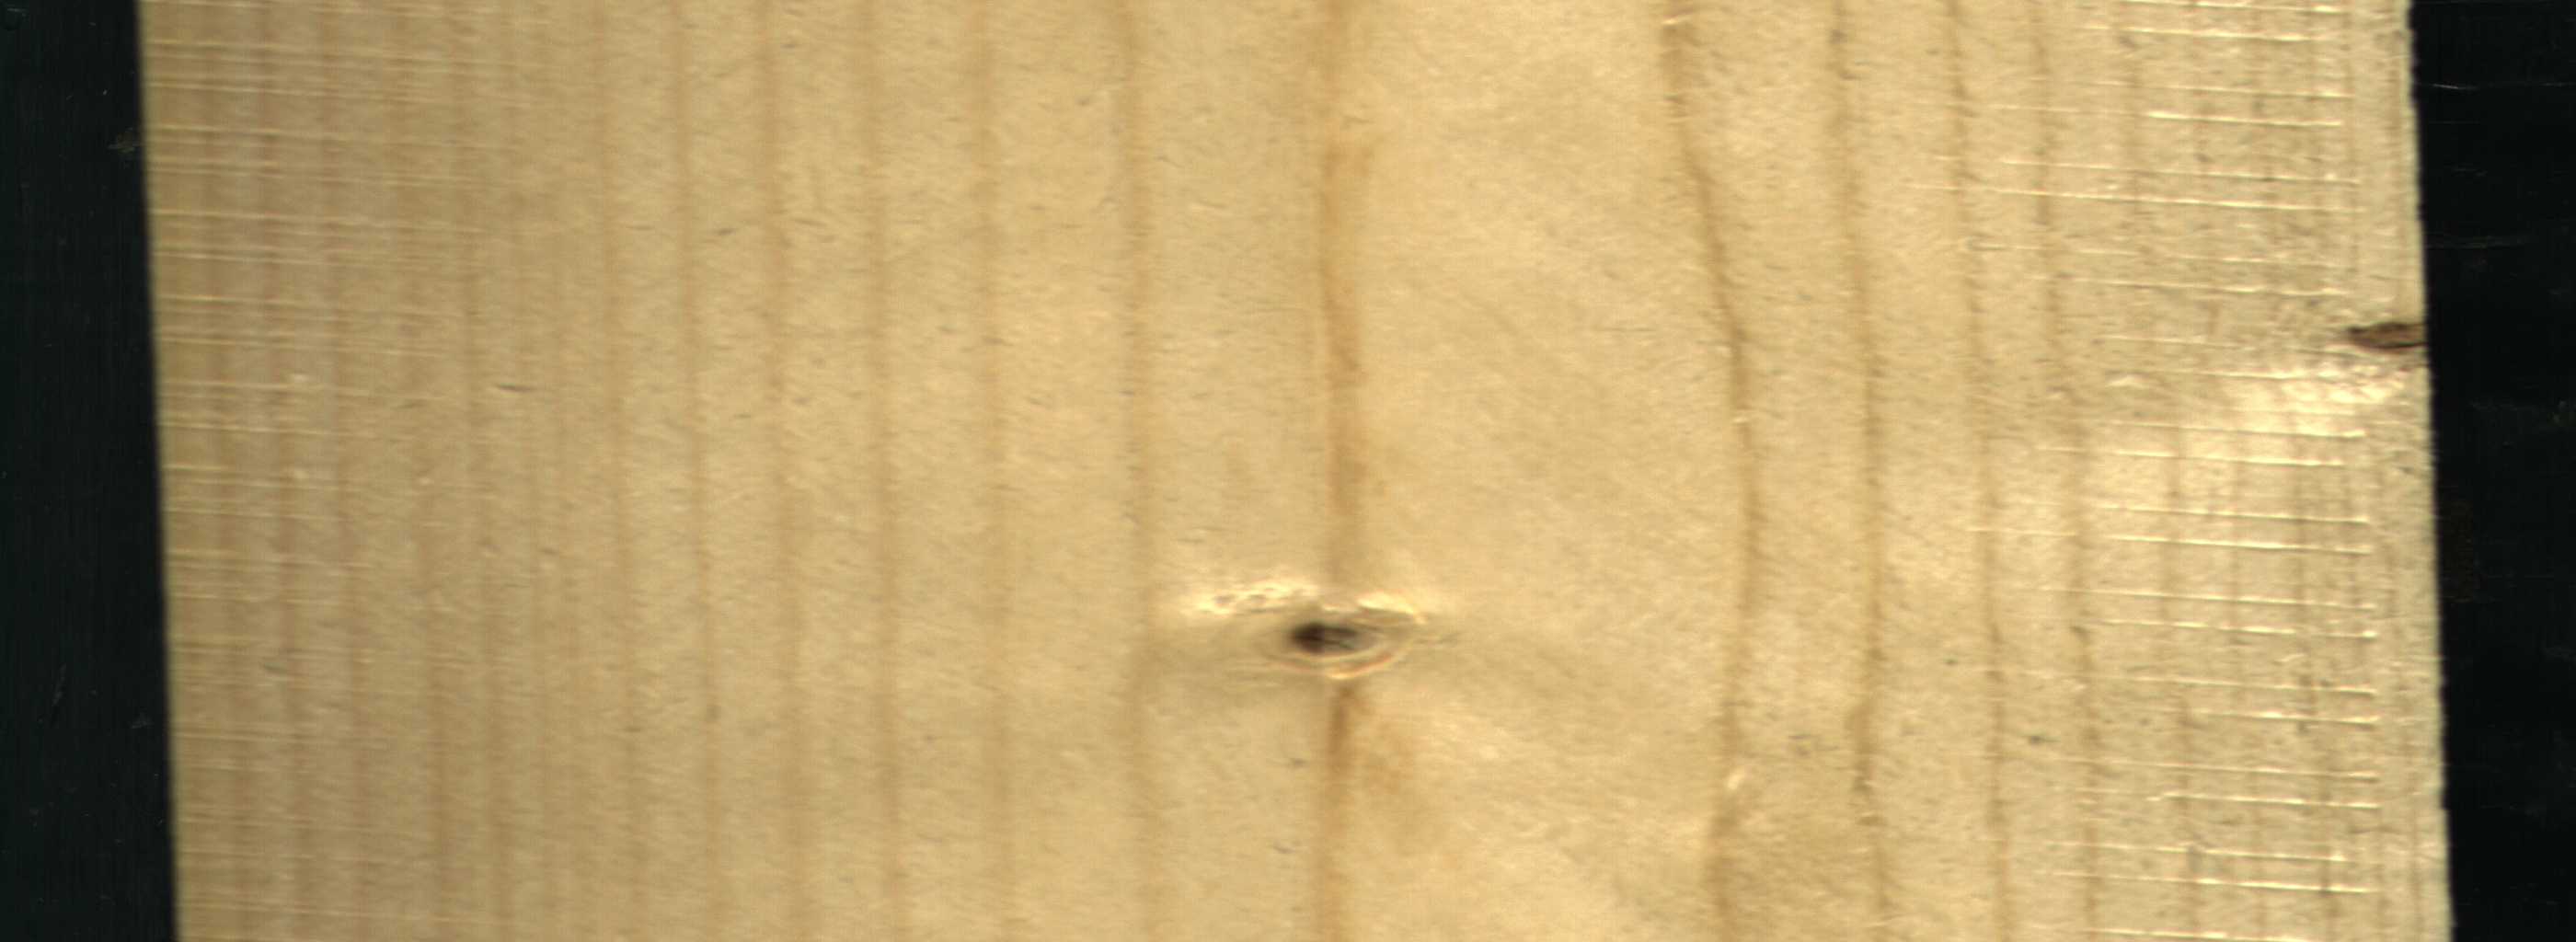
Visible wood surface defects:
Live_Knot
Live_Knot